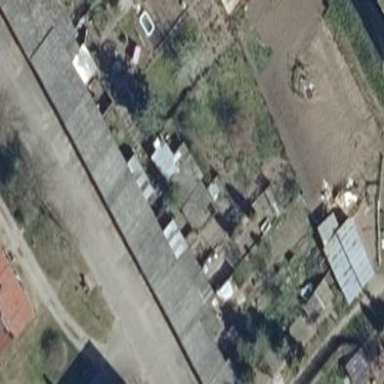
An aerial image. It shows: Group of garages.